Field crop: tomato
Growth stage: 1
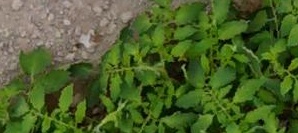
Species: tomato